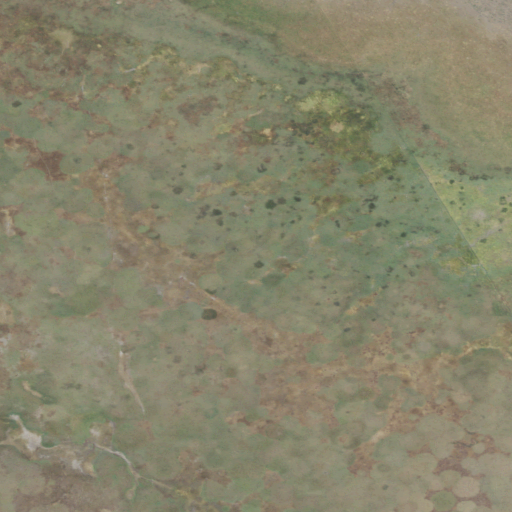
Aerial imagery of valley in Oregon named Barnes Valley containing only herbaceous wetlands